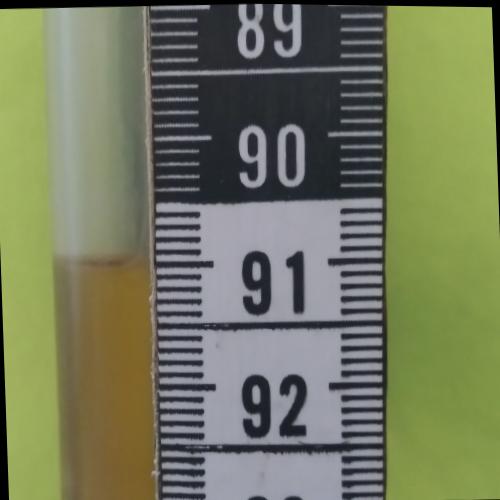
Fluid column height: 91.0 cm